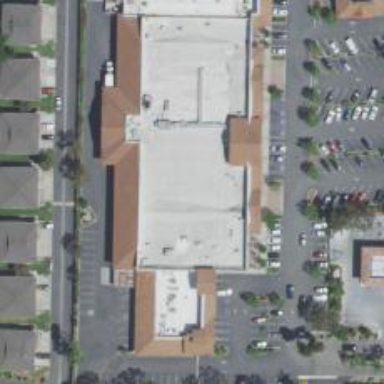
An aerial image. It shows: Supermarket.